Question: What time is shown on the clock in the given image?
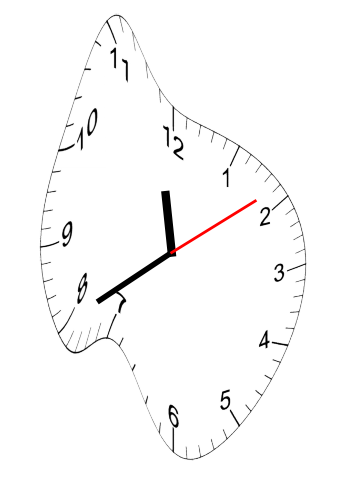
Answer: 11:40:09